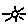
Label: sun